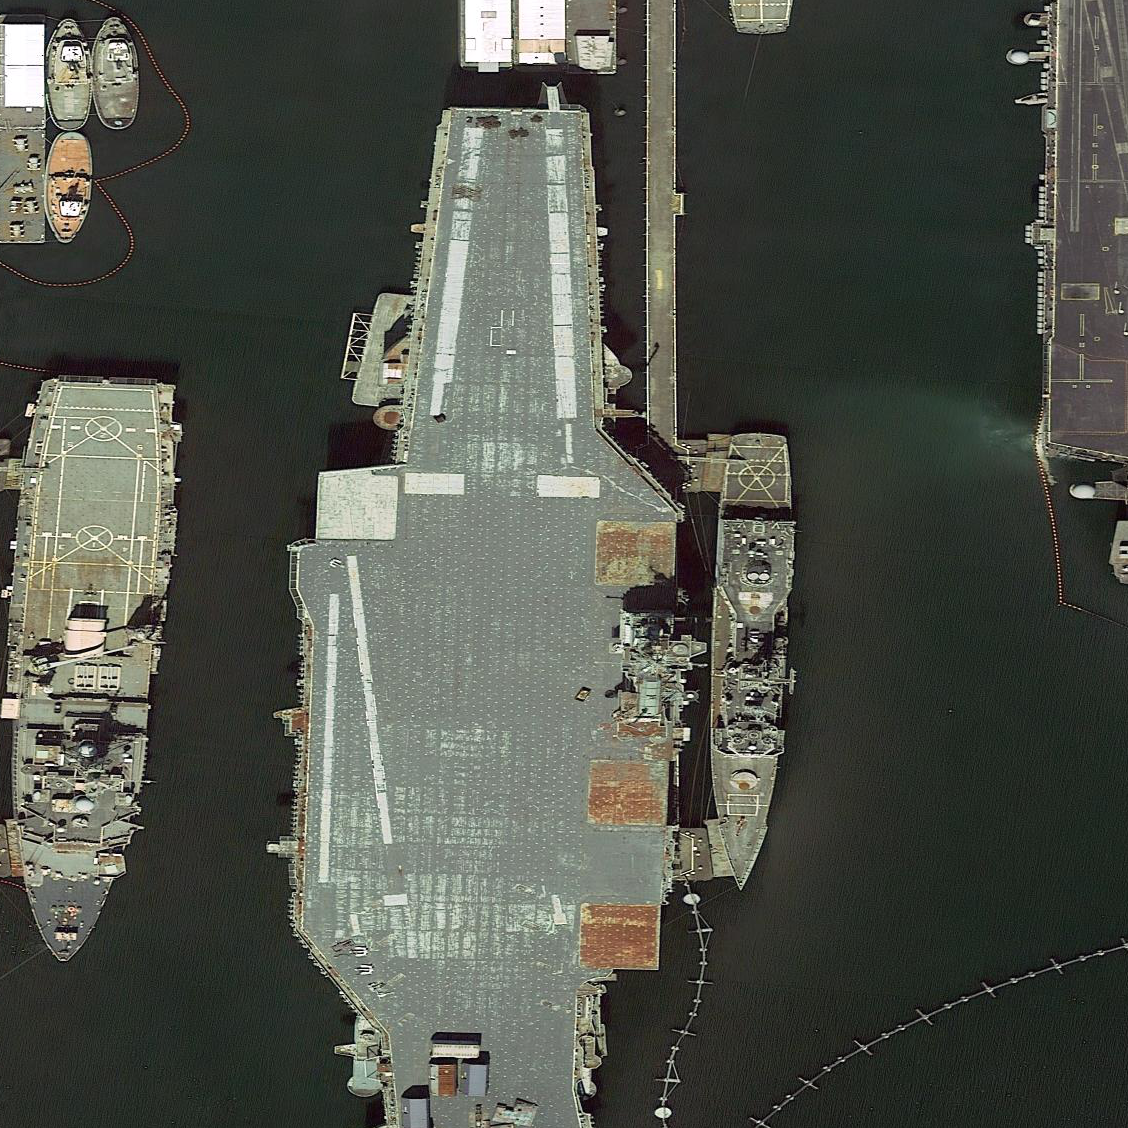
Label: aircraft_carrier